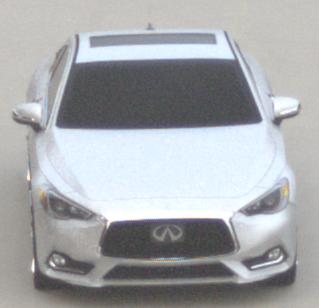
Make: Infiniti
Model: Q60 2.0t
Detailed model: Q60 (V37)
Model produced from: 2016/10
Model produced until: 2018/08
Doors: 2
Color: white
Road condition: dry road
Daytime: morning or afternoon
Contrast: low contrast